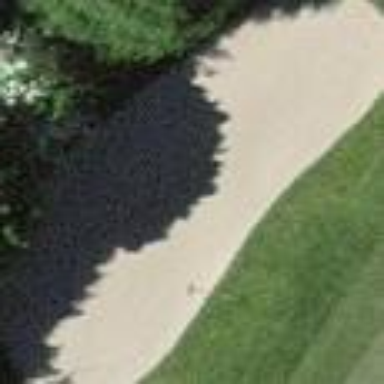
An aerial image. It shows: Golf bunker filled with sandy terrain.